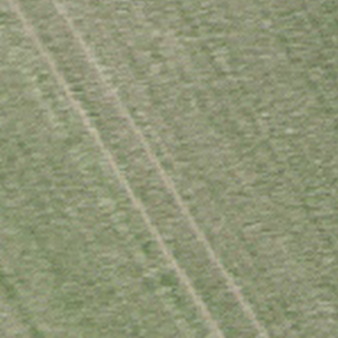
Label: other